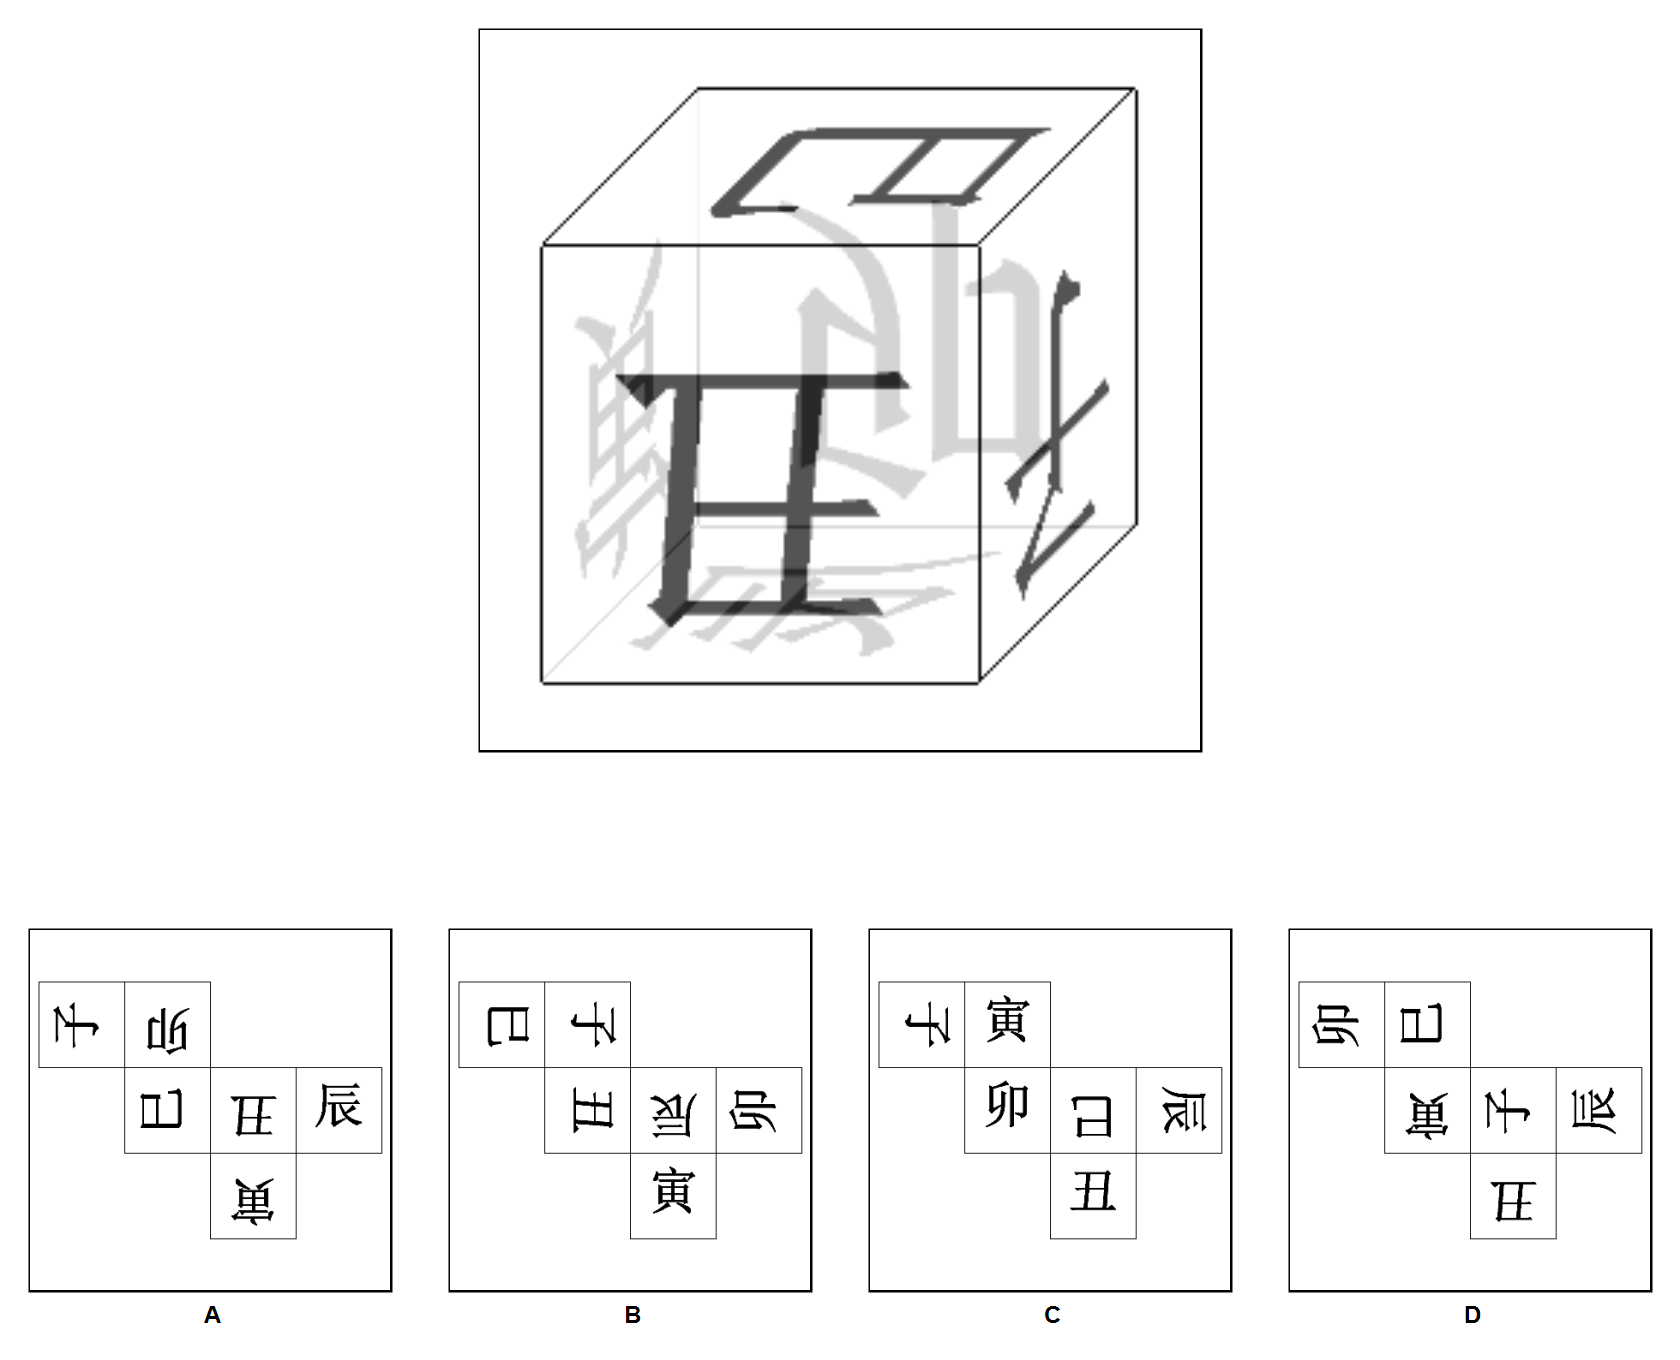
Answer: B